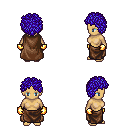
a pixel art fantasy rpg character, female body template, human, tanned skin, brown cape, robe skirt, blue curly afro hairstyle, gold gloves, four views (front, back, left, right), 2x2 character sprite sheet, small pixel art, hard edges, no anti-aliasing